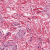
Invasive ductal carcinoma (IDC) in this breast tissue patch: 0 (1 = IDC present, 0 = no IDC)